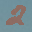
Label: 2